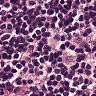
Metastatic tissue present: no